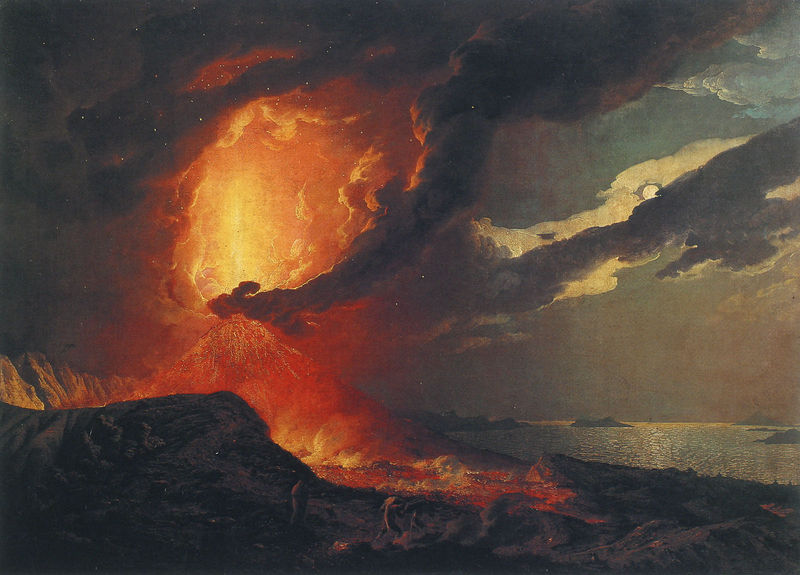
Titel: Vesuvausbruch, mit einem Blick auf die Inseln in der Bucht von Neapel
Künstler: Joseph Wright
Institution: Privatsammlung
Schlagwörter: berg, felsen, feuer, gewitter, himmel, meer, wasser, wolken, gelb, landschaft, menschen, see, licht, nacht, rot, weite, sonne, insel, küste, schiffe, strand, berge, sonnenlicht, dampf, abendrot, mondlicht, bucht, mond, flamme, glut, lava, vulkan, apokalypse, hölle, dramatik, morgenrot, donner, asche, ausbruch, vollmond